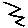
Label: zigzag